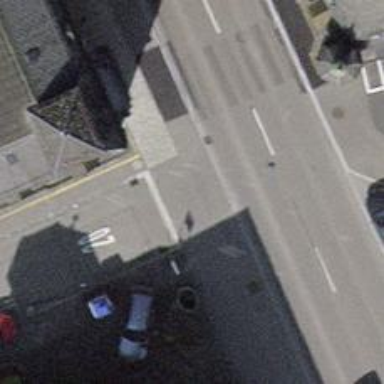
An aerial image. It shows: Living street.